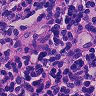
Metastatic tissue present: no